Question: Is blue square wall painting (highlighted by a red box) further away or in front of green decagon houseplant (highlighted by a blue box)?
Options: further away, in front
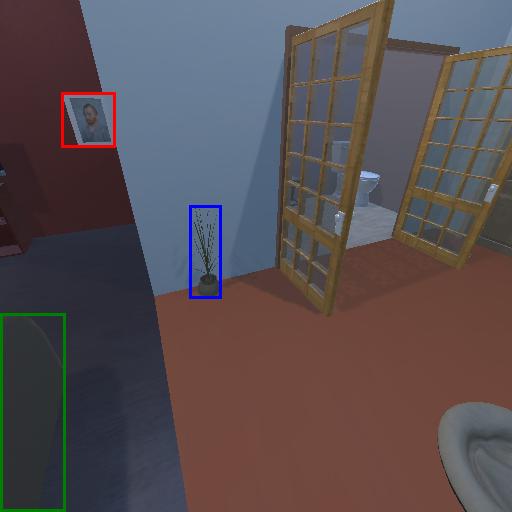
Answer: further away